Question: I'm trying to change the layout of my query here to show amalgamate Search times into one column so I can show searches on our website in sequence.
Any help much appreciated.

Code:
'''
Select
StVS.ID AS 'SessionID',
-- Search Details
StBe.Bedrooms AS 'Searches Bedrooms',
StDo.Dogs AS 'Searches Dogs',
StDu.Duration AS 'Searches Duration',
-- Search times
StBe.datetimeselected AS 'Bedrooms time',
StDo.datetimeselected AS 'Dogs time',
StDu.datetimeselected AS 'Duration time'
FROM Stats_VisitorSessions StVs
-- Searches
left join Stats_Bedrooms StBe on StBe.SessionID=StVS.SessionID
left join Stats_Dogs StDo on StDo.SessionID=StVS.SessionID
left join Stats_Duration StDu on StDu.SessionID=StVS.SessionID
'''
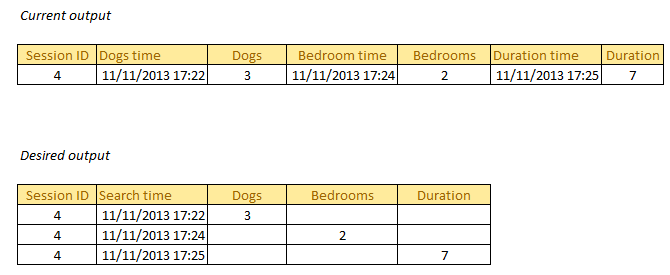
Answer: Use UNION:
'''
Select
StVS.ID AS 'SessionID',
StBe.datetimeselected AS 'SearchTime',
StBe.Bedrooms AS Bedrooms,
NULL as Dogs,
NULL as Duration
FROM Stats_VisitorSessions StVs
left join Stats_Bedrooms StBe on StBe.SessionID=StVS.SessionID
UNION ALL
Select
StVS.ID AS 'SessionID',
StDo.datetimeselected AS 'SearchTime',
NULL AS Bedrooms,
StDo.Dogs as Dogs,
NULL as Duration
FROM Stats_VisitorSessions StVs
left join Stats_Dogs StDo on StDo.SessionID=StVS.SessionID
UNION ALL
Select
StVS.ID AS 'SessionID',
StDu.datetimeselected AS 'SearchTime',
NULL AS Bedrooms,
NULL as Dogs,
StDu.Duration as Duration
FROM Stats_VisitorSessions StVs
left join Stats_Duration StDu on StDu.SessionID=StVS.SessionID
'''